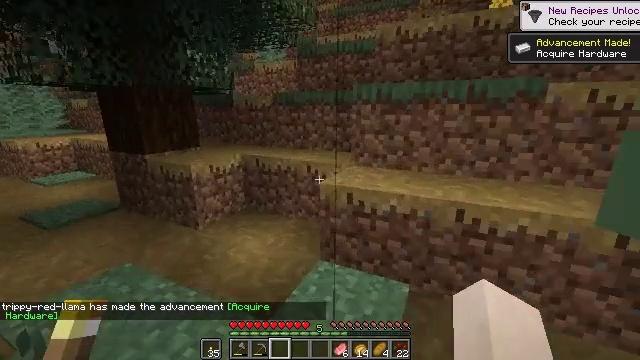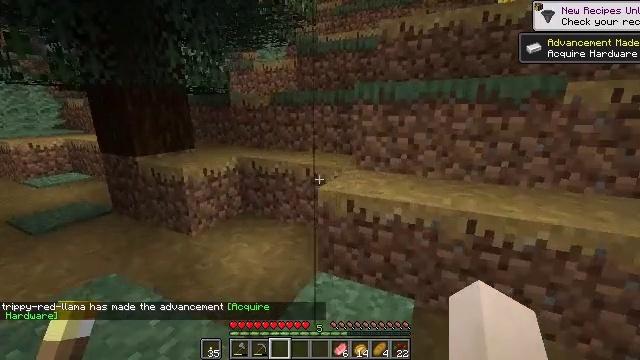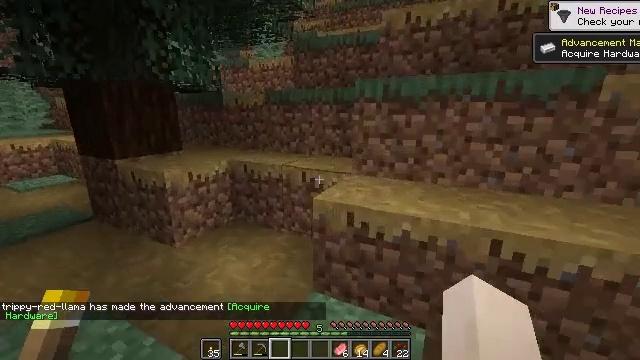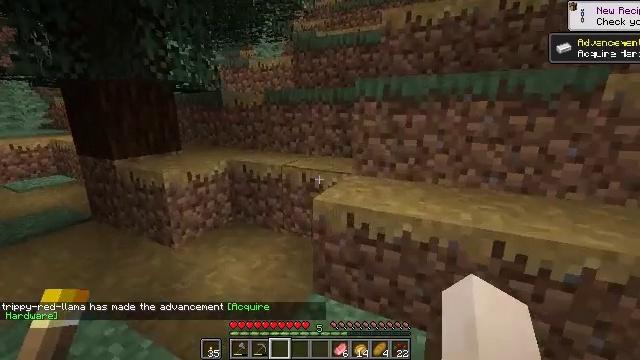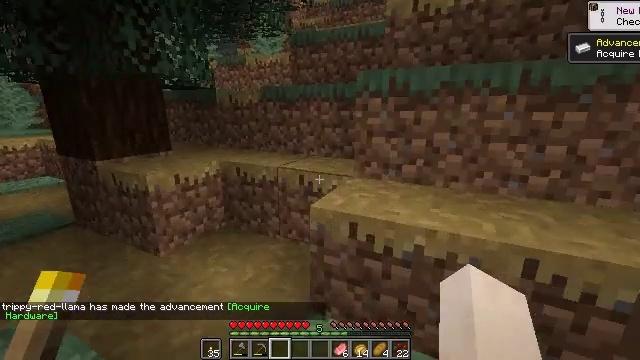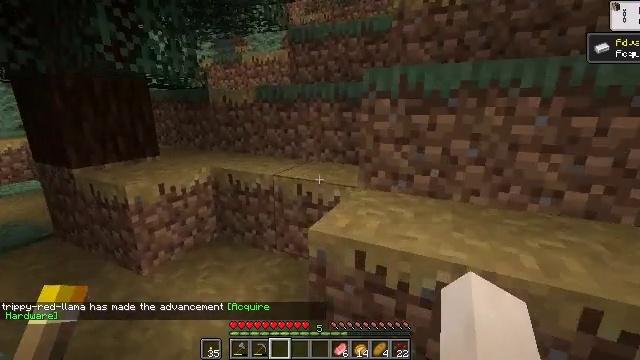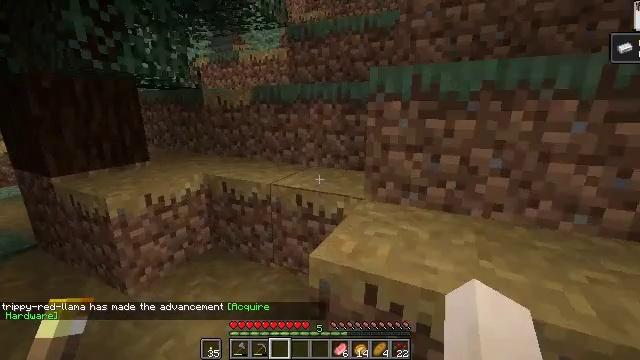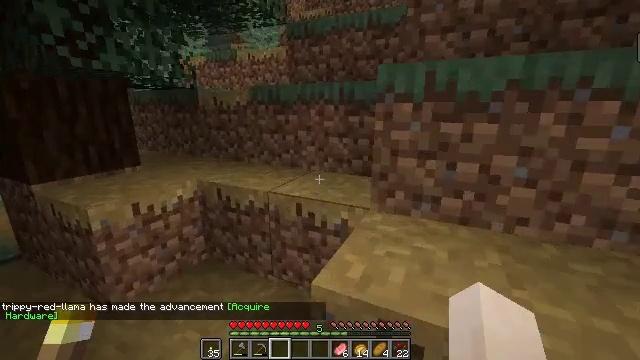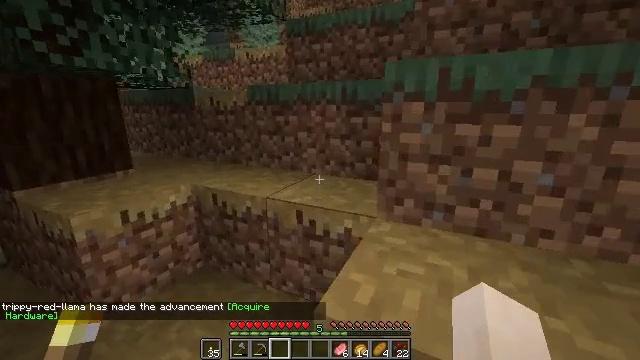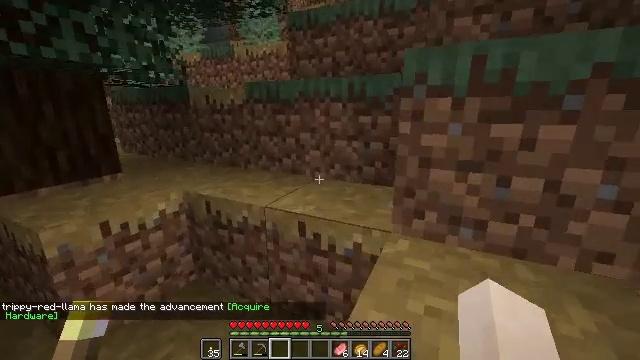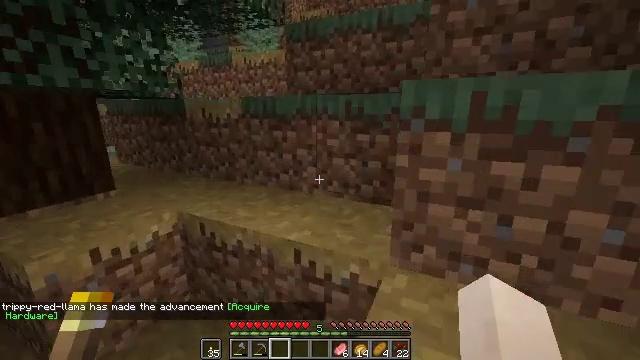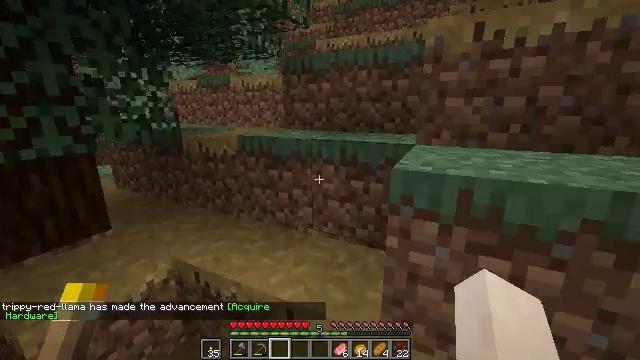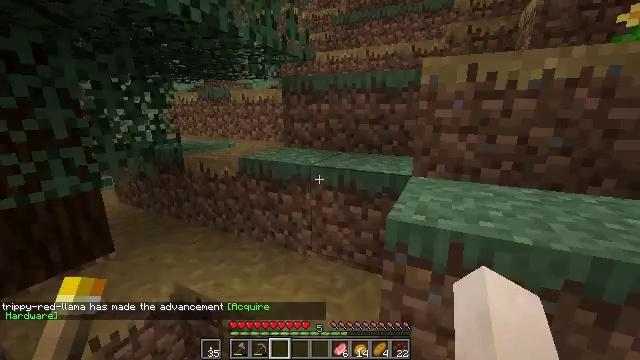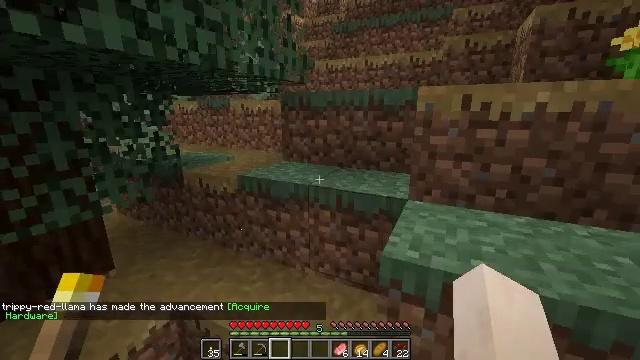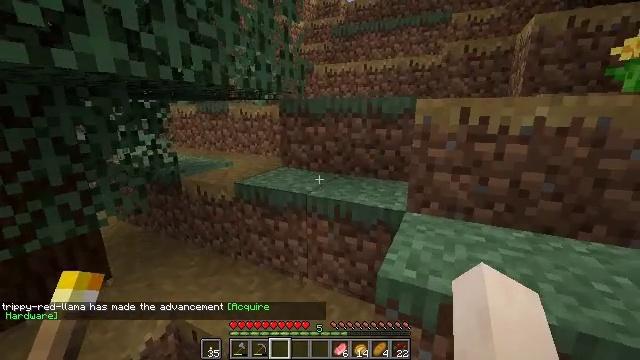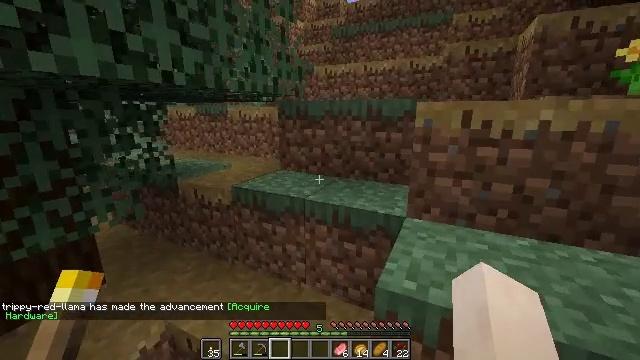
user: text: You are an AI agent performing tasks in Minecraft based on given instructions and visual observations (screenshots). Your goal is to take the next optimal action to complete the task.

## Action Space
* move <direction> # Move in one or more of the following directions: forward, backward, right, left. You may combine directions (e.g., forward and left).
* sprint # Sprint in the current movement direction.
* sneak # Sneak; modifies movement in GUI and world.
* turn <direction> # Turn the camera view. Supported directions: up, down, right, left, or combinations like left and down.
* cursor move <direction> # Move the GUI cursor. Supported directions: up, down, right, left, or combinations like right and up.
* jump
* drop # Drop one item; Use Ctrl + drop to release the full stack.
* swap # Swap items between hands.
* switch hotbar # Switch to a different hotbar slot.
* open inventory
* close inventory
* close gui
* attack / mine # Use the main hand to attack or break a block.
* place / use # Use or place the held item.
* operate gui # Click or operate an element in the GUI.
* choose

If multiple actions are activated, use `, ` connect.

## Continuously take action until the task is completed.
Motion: motion action
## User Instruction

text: Destroy the spruce leaves to get sticks and saplings.
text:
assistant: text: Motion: move forward
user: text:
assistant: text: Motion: move forward
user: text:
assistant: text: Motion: move forward
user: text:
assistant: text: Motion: move forward
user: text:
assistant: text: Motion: move forward
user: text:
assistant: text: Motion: move forward
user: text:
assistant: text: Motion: move forward
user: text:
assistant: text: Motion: move forward
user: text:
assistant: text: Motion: move forward
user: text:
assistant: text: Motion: move forward and move right, jump
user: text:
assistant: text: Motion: move forward and move right, jump
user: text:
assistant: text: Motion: move forward and move right, jump
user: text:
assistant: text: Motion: move forward and move right, jump
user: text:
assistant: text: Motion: move forward, jump
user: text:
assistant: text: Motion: move forward, jump
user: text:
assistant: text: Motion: move forward, jump
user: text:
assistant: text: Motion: move forward and move right, jump
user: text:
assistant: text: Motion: move forward and move right
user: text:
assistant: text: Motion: move forward and move right
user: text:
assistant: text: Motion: move forward and move right
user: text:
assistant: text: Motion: move forward and move right
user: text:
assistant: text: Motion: move forward and move right, jump
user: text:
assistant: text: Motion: move forward, jump
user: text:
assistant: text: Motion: move forward, jump
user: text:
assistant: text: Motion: move forward, jump
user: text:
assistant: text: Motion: move forward, jump
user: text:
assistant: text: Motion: move forward, turn right and up
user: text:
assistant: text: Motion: move forward and move right, turn right
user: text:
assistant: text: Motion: move forward and move right
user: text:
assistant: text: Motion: move forward and move right, jump